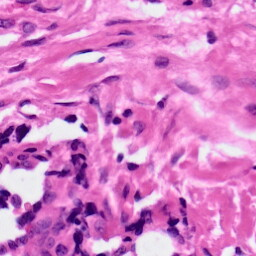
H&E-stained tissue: Ovarian